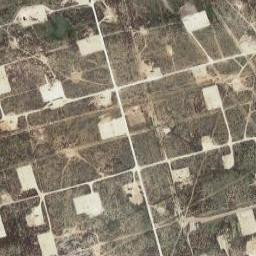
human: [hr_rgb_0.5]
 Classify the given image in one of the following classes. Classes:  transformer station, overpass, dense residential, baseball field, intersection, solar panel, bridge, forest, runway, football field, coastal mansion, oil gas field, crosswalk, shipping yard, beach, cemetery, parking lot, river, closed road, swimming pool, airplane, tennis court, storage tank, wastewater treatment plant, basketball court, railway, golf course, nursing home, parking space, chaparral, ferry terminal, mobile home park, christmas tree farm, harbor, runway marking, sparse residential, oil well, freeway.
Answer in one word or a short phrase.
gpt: oil gas field